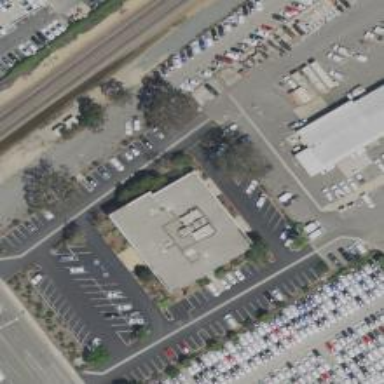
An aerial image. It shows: Office building.